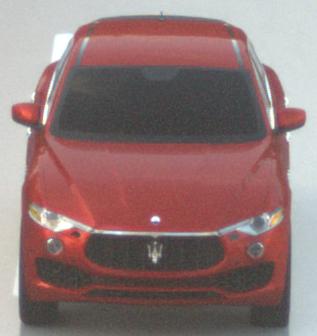
Make: Maserati
Model: Levante GT Hybrid
Detailed model: Levante
Model produced from: 2021/07
Model produced until: 2022/10
Doors: 4
Color: red
Road condition: wet road
Daytime: sunrise or sunset
Contrast: low contrast